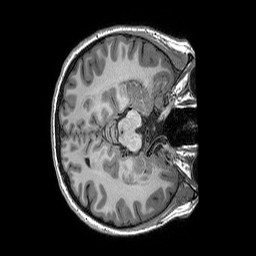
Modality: T1w
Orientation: axial
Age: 23
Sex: female
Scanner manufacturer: siemens
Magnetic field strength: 3 T
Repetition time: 2.3 s
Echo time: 0.00306 s